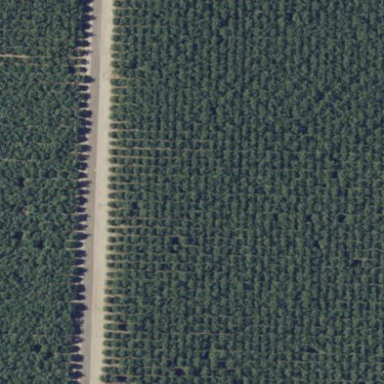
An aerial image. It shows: Orchard filled with almond trees.